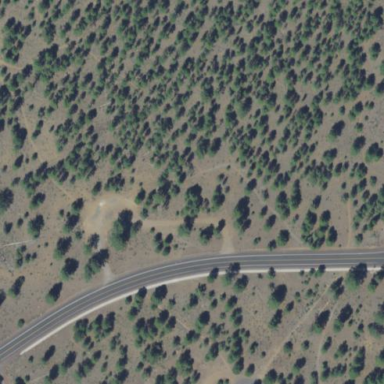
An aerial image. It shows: Evergreen forest with needle-leaved trees.